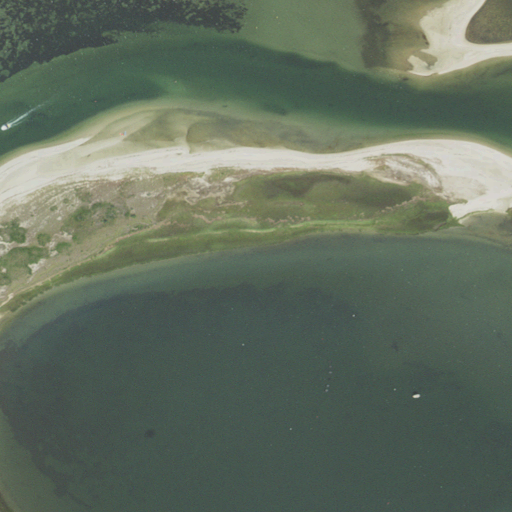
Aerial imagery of cape in Massachusetts named Quaise Point containing open water, barren land, and herbaceous wetlands